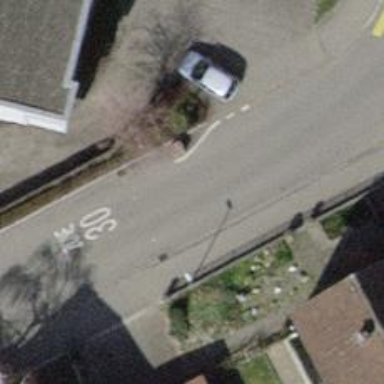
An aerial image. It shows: Traffic calming feature called choker.